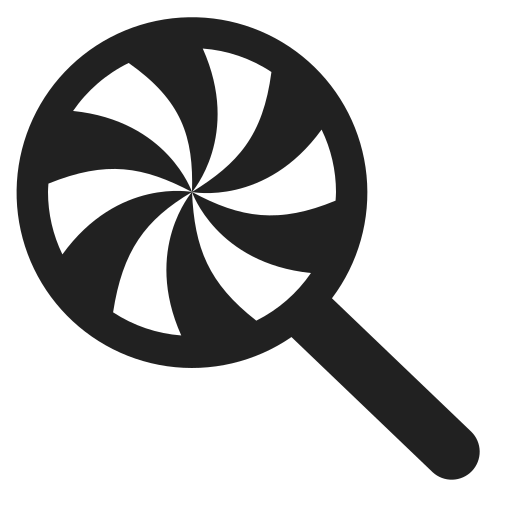
lollipop high contrast